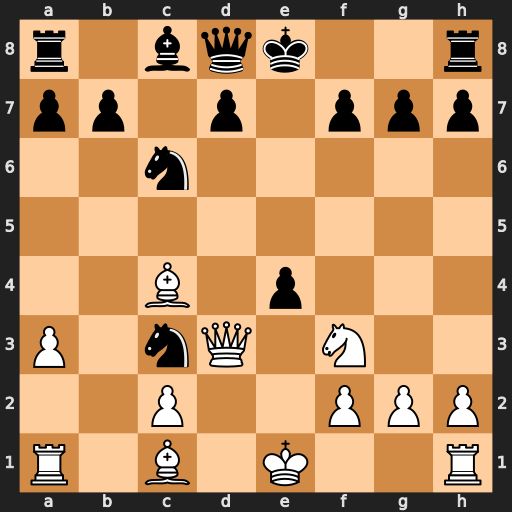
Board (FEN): r1bqk2r/pp1p1ppp/2n5/8/2B1p3/P1nQ1N2/2P2PPP/R1B1K2R
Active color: w
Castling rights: KQkq
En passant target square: -
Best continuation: Qxc3 Qa5 Qxa5